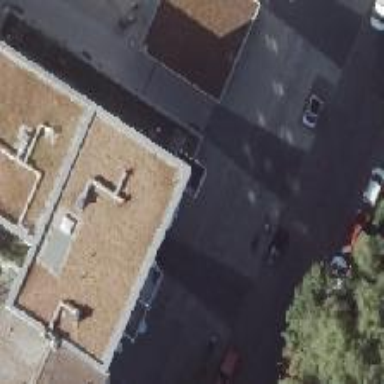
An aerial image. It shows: Parking entrance.